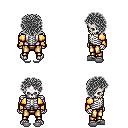
a pixel art fantasy rpg character, male body template, skeleton, gold arm armor, gold greaves, gray curly afro hairstyle, white slippers, four views (front, back, left, right), 2x2 character sprite sheet, small pixel art, hard edges, no anti-aliasing